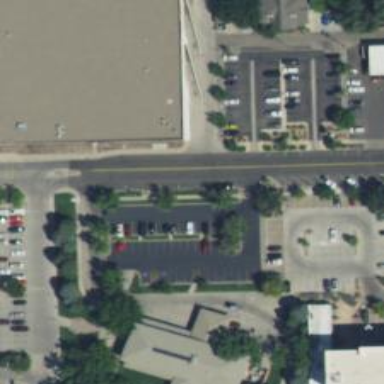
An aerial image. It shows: Parking space.